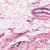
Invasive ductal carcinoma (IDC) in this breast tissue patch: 0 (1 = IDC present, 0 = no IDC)